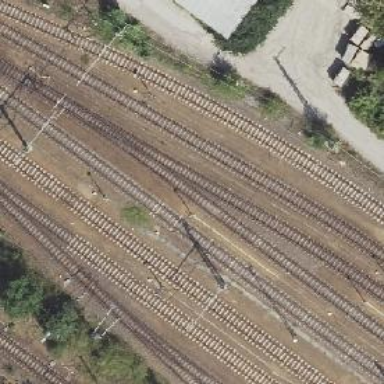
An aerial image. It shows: Railway signal.